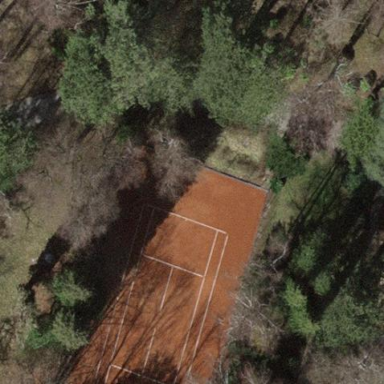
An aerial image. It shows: Tennis court on pitch designated for leisure land.